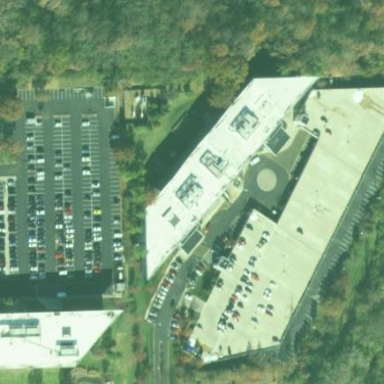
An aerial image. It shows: Multi-storey parking facility.